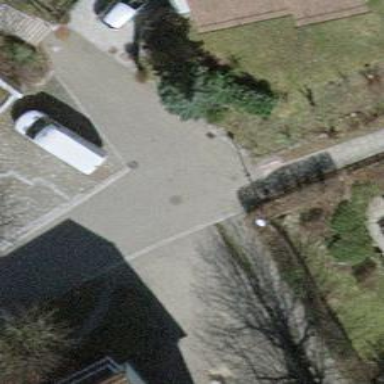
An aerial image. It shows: Paved footway.